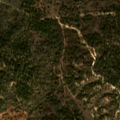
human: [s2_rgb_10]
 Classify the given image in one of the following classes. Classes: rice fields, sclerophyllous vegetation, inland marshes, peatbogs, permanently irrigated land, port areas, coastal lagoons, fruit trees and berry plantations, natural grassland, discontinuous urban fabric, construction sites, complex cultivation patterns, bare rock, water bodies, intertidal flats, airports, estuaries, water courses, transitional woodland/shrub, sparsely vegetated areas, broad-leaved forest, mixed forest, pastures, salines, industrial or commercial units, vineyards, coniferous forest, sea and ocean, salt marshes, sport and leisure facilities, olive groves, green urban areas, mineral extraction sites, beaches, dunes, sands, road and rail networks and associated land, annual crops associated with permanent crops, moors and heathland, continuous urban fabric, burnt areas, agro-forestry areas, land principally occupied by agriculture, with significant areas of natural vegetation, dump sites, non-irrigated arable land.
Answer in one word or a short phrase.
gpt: agro-forestry areas, broad-leaved forest